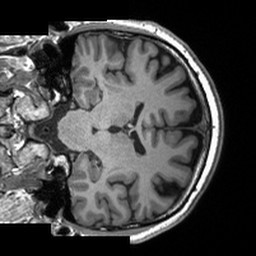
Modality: T1w
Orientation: coronal
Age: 35
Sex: male
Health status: healthy
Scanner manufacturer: siemens
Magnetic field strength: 3 T
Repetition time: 2 s
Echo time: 0.00203 s